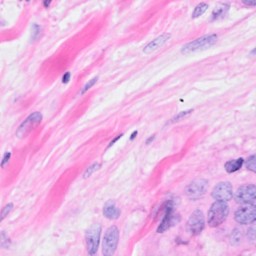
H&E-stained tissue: Breast